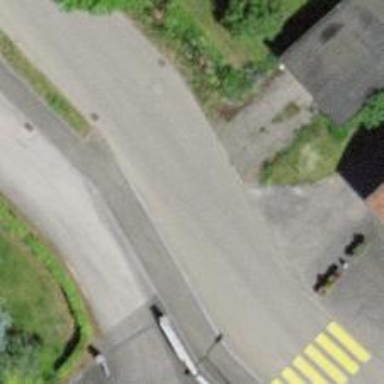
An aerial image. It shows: Paved alleyway designated as service road.